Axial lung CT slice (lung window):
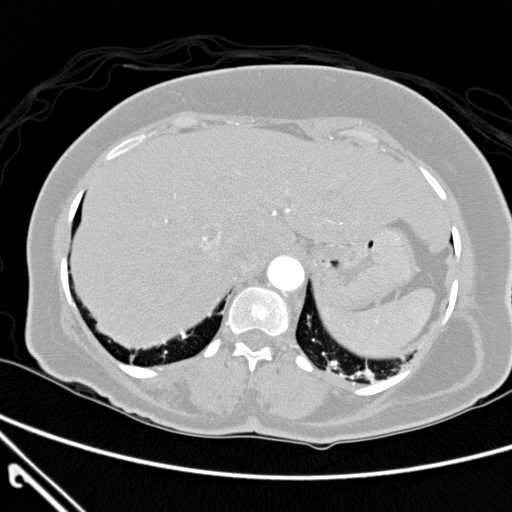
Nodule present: no